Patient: sex M, age 53
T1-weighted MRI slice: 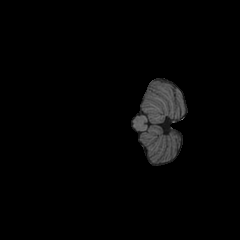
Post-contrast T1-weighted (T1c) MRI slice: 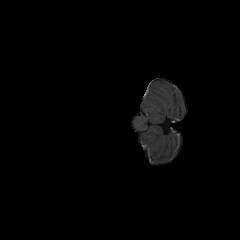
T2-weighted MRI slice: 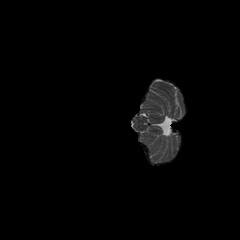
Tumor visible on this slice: no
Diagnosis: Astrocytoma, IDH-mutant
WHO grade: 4